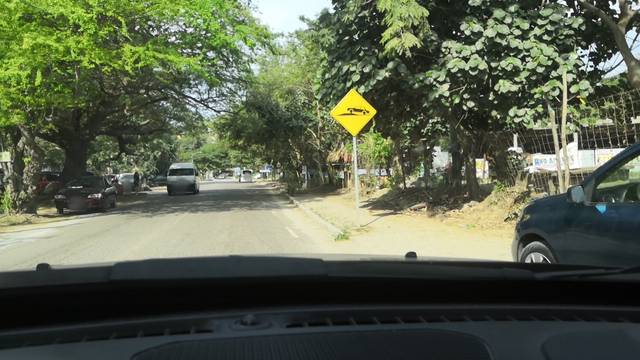
Region: Mexico
Coordinates: 20.863, -105.428